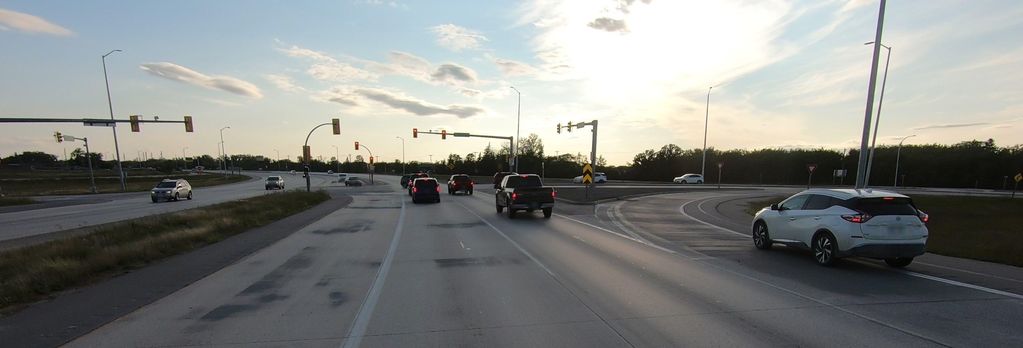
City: winnipeg